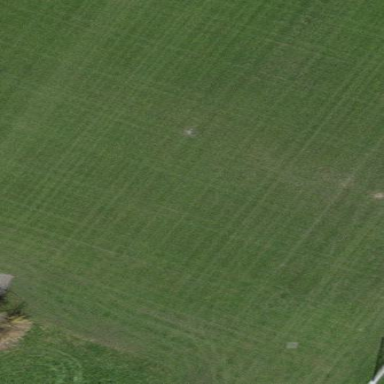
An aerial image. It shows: Grass pitch designated for soccer.